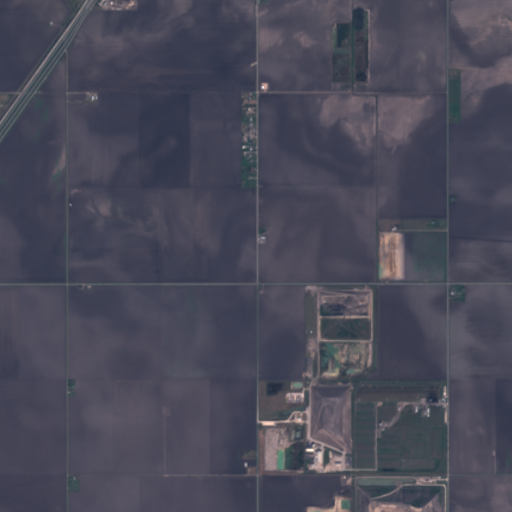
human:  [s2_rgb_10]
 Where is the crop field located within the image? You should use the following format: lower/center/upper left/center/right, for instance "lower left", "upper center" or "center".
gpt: The crop field is located in the upper left of the image.
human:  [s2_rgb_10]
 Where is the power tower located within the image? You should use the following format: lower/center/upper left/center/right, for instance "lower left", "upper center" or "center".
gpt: The power tower is located in the lower of the image.
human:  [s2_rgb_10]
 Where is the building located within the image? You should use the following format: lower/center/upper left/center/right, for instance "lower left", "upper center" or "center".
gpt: The building is located in the upper left of the image.
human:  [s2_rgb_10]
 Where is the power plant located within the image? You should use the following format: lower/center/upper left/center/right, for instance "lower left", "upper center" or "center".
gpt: There is no power plant in the image.